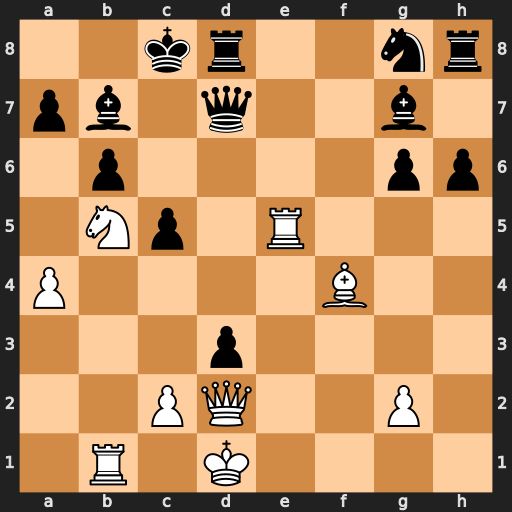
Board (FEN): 2kr2nr/pb1q2b1/1p4pp/1Np1R3/P4B2/3p4/2PQ2P1/1R1K4
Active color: w
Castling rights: -
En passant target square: -
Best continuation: Rxc5+ Bc6 Nxa7+ Qxa7 Rxc6+